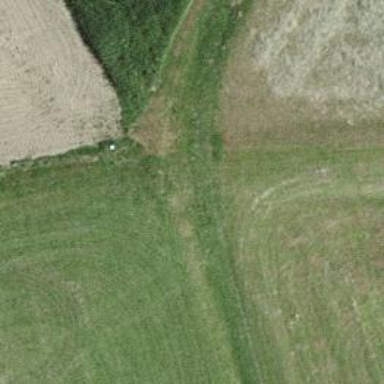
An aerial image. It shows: Grass track with grade4 quality surface.